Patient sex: M
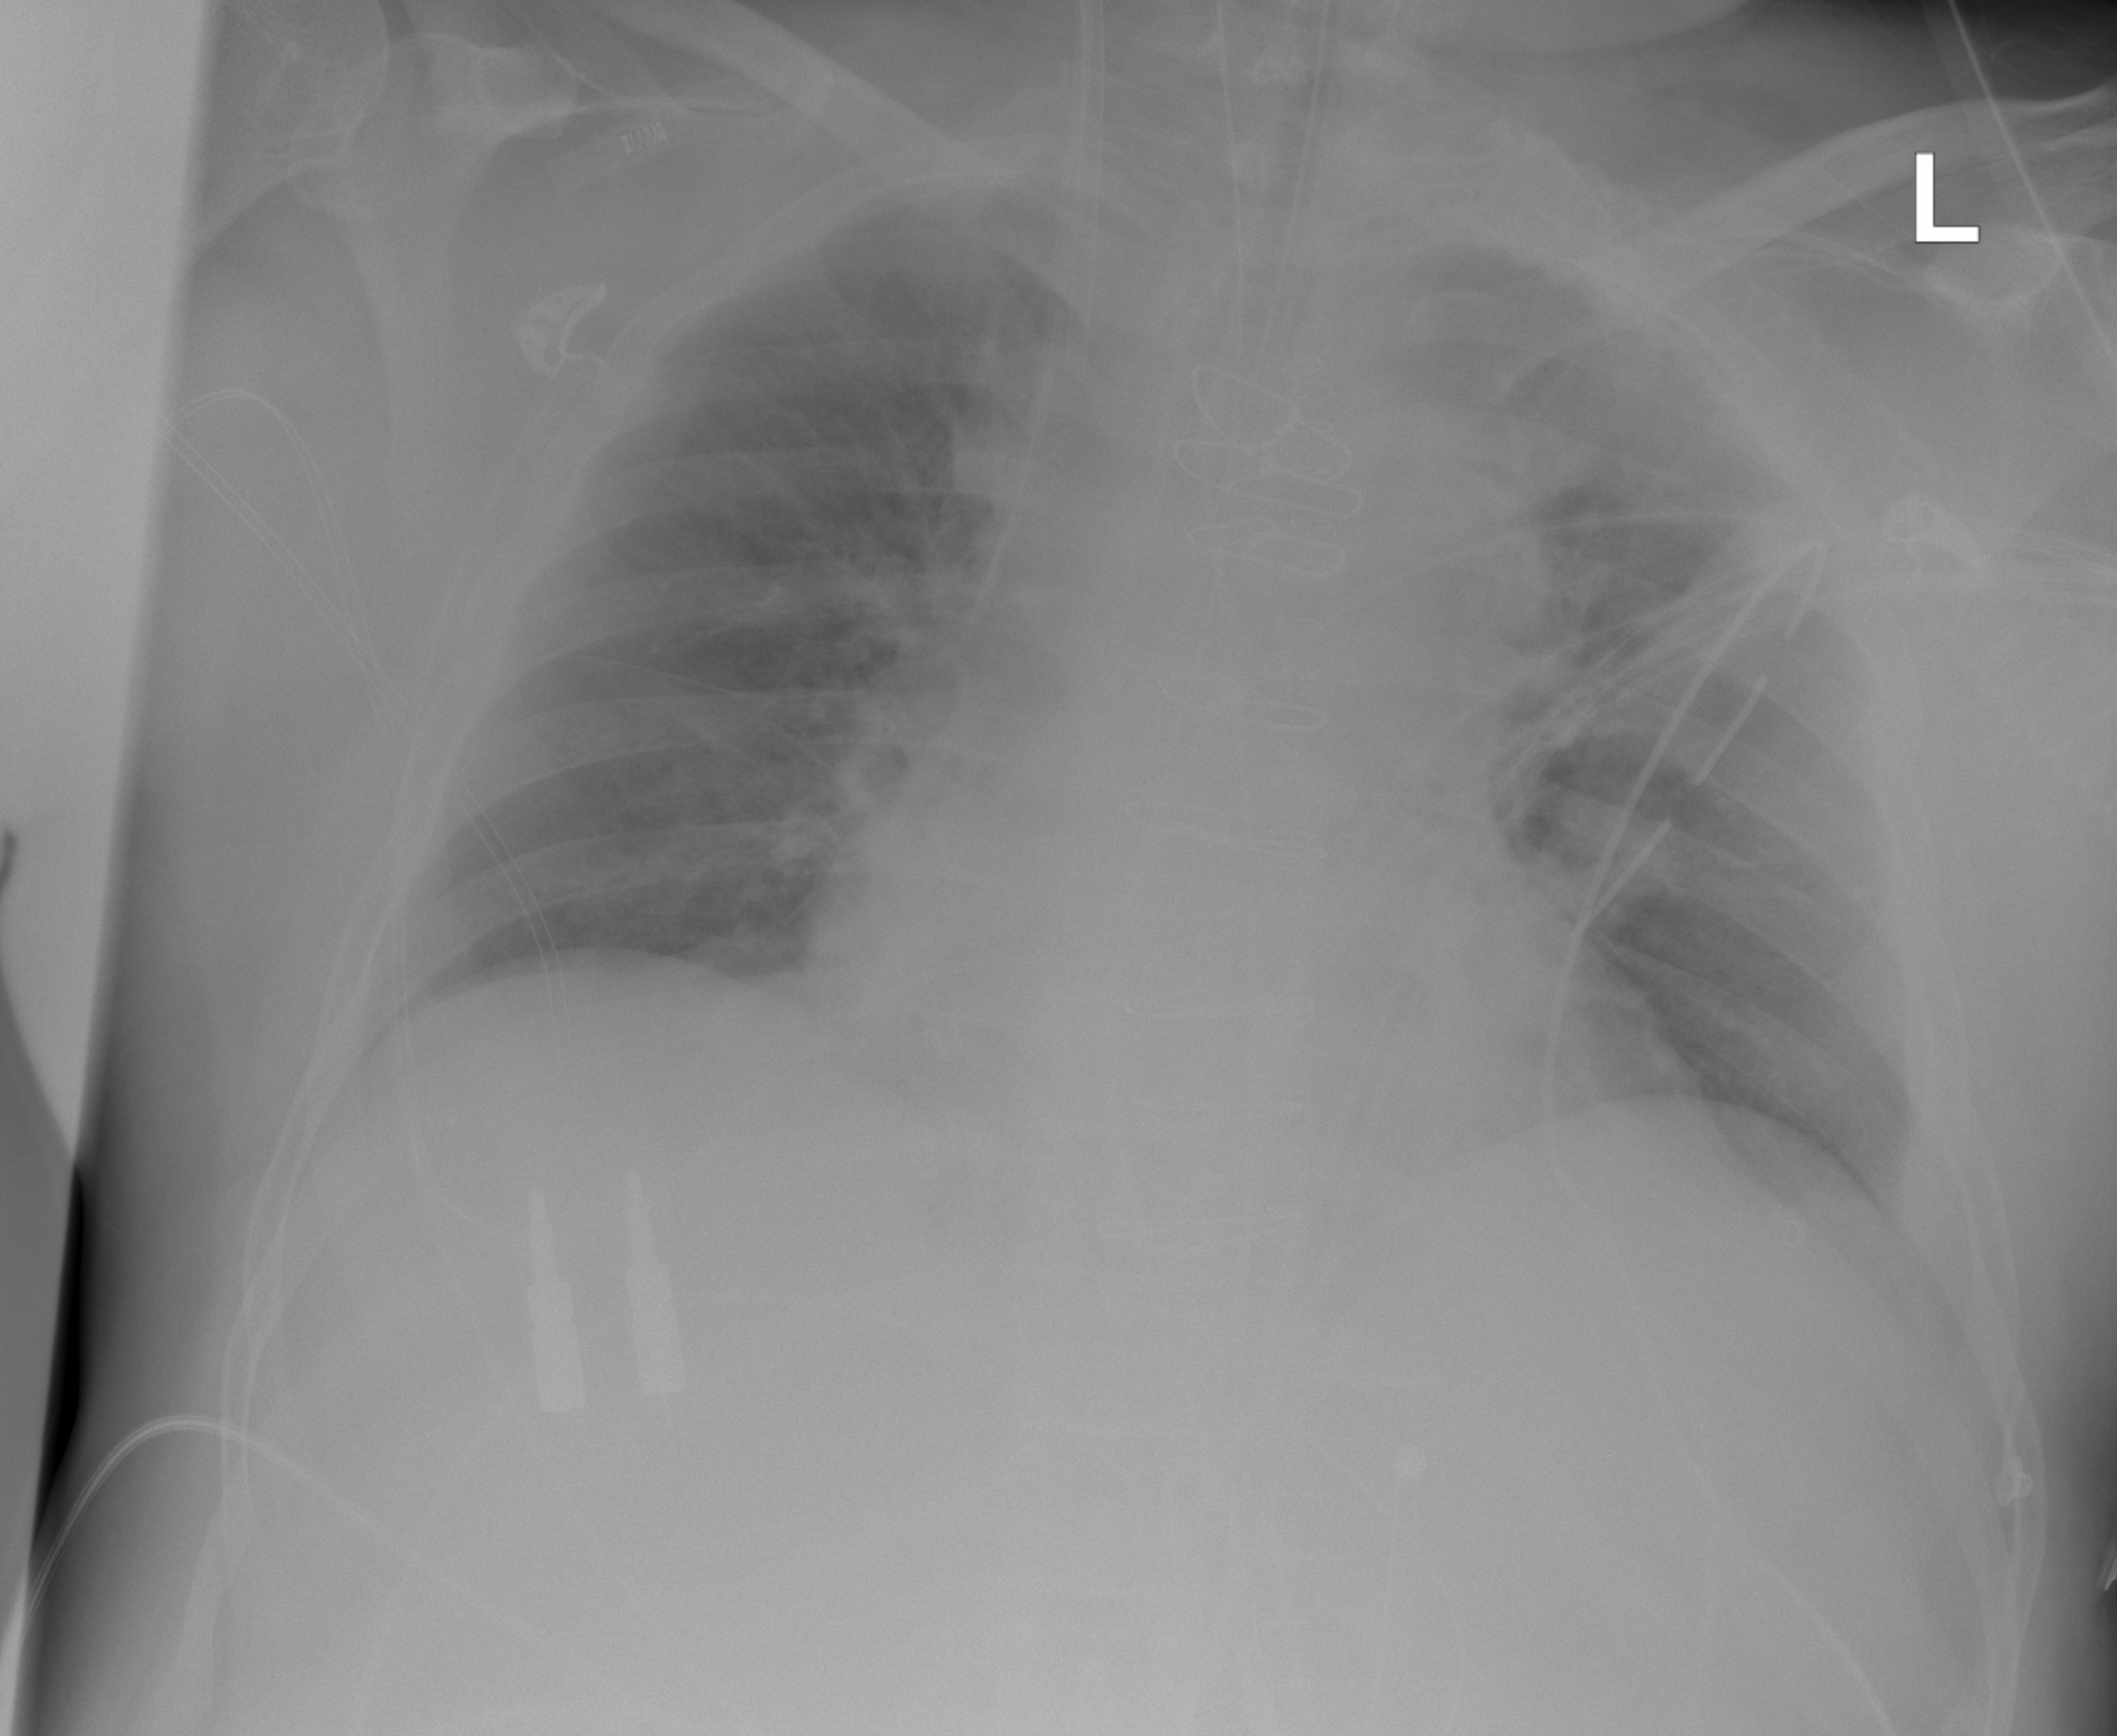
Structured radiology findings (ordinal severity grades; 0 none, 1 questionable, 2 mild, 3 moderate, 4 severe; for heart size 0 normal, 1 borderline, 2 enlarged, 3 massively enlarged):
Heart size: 0
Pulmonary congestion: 2
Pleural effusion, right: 0
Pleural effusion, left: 0
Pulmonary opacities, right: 0
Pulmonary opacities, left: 0
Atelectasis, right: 0
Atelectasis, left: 0